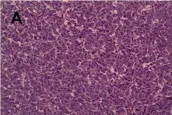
Pathology and CT images of the tumor : Patient 1.
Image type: pathology (h&e)